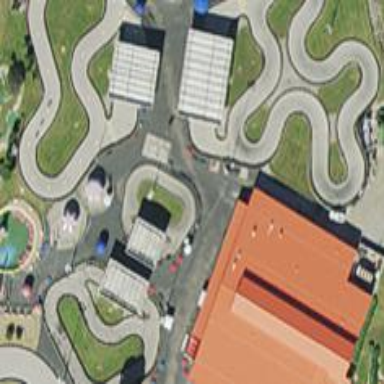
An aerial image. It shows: Karting raceway road for racing enthusiasts.